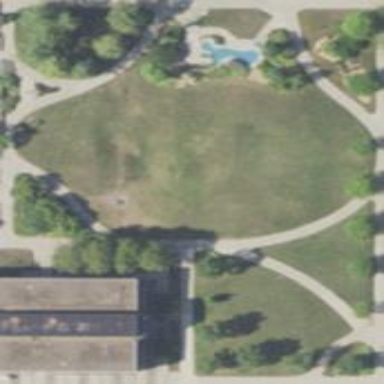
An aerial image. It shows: Lovely park for leisure and relaxation.